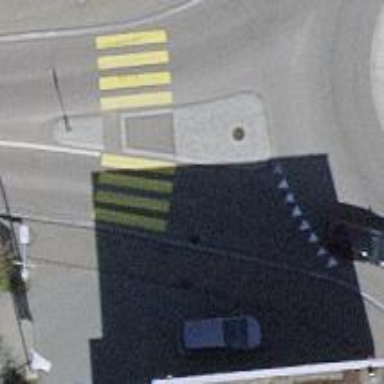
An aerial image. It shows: Kerb serving as barrier.